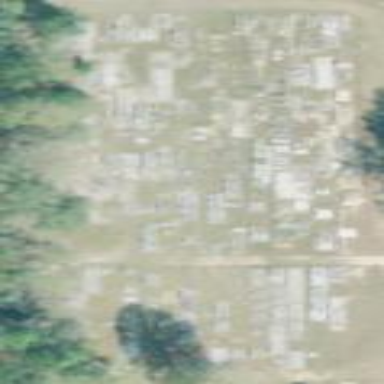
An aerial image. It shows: Cemetery or graveyard.